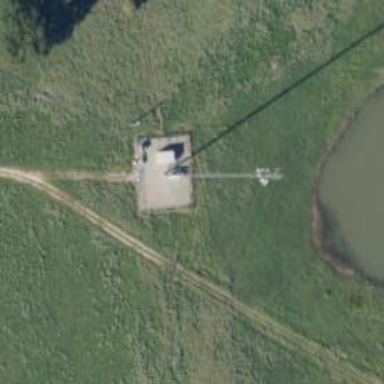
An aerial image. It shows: Communication mast tower.